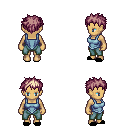
a pixel art fantasy rpg character, female body template, human, tanned skin, blue vest, teal pants, white blonde bedhead hairstyle, black slippers, four views (front, back, left, right), 2x2 character sprite sheet, small pixel art, hard edges, no anti-aliasing